Question: I created a project long ago using the TabActivity and ActivityGroup (deprecated now).
The question is may be simple but first I want to clarify the flow. I have 4 tabs in my Tabhost. I have used the following code to keep track of activity back stack.
'''
public class MyActivityGroup extends ActivityGroup {
public static Stack<String> stack;
@Override
public void onCreate(Bundle savedInstanceState) {
super.onCreate(savedInstanceState);
if (stack == null) {
stack = new Stack<String>();
}
push("1stStackActivity", new Intent(this, Home.class));
}
@Override
public void finishFromChild(Activity child) {
pop();
}
@Override
public void onBackPressed() {
pop();
}
public void push(String id, Intent intent) {
Window window = getLocalActivityManager().startActivity(id,
intent.addFlags(Intent.FLAG_ACTIVITY_CLEAR_TOP));
if (window != null) {
stack.push(id);
setContentView(window.getDecorView());
}
}
public void pop() {
if (stack.size() == 1) {
finish();
}
LocalActivityManager manager = getLocalActivityManager();
manager.destroyActivity(stack.pop(), true);
if (stack.size() > 0) {
Intent lastIntent = manager.getActivity(stack.peek()).getIntent()
.setFlags(Intent.FLAG_ACTIVITY_CLEAR_TOP);
Window newWindow = manager.startActivity(stack.peek(), lastIntent);
setContentView(newWindow.getDecorView());
}
}
}
'''
Note here:
'''
push("1stStackActivity", new Intent(this, Home.class));
'''
Home.class is my first activity to be loaded in my 'HOME TAB'.
Here is a image which shows my flow and question also.

From 'Activity A' when I click on a button (browse by see fig Activity A). I start new activity like this
'''
Intent intent = new Intent();
intent.setClass(getParent(), BookOverView.class);
MyActivityGroup activityStack = (MyActivityGroup) getParent();
activityStack.push("2ndStackActivity", intent);
'''
This loads my 'Activity B' on the current 'HOME TAB' also also pushes the activity into the stack.
From Activity B when I click the any list item I'm starting a new activity in the same tab with the same code as above '(3rdStackActivity)'. It start my 'Activity c'; when I press back KEY it works fine (i.e From "Activity C" --> "ACTIVITY B" --> ACTIViTY A ).
While standing on 'activity C' When I click the 'Home TAB' (See in fig Activity C) it should come back to my 1st activity (i.e Activity A).
Here is my 'HOME TAB' click event
'''
getTabWidget().getChildAt(0).setOnClickListener(new OnClickListener() {
@Override
public void onClick(View v) {
// TODO Auto-generated method stub
if (getTabHost().getCurrentTab() == 0) {
\ Check If stack has at least more then one activity loaded.
if (MyActivityGroup.stack.size() > 1) {
//My code to clear the stack and load the 1st Activity goes here
// I tried Here to clear my stack
// But not sccessfull
}
} else {
getTabHost().setCurrentTab(0);
}
}
});
'''
I am having problems while trying to clear my Stack and start the first home class.
Here is my MainActivity.java which extends the TabActivity
'''
public class MainActivity extends TabActivity {
Context context = MainActivity.this;
TabHost tabHost;
TabSpec spec;
@Override
public void onCreate(Bundle savedInstanceState) {
super.onCreate(savedInstanceState);
setContentView(R.layout.activity_main);
tabHost = getTabHost();
// Android tab
tabHost.addTab(tabHost
.newTabSpec("Home")
.setIndicator("Home",
getResources().getDrawable(R.drawable.home))
.setContent(
new Intent(this, MyActivityGroup.class)
.addFlags(Intent.FLAG_ACTIVITY_CLEAR_TOP)));
tabHost.addTab(tabHost
.newTabSpec("Now Reading")
.setIndicator("Now Reading",
getResources().getDrawable(R.drawable.now_reading))
.setContent(
new Intent(this, NowReadingActivityGroup.class)
.addFlags(Intent.FLAG_ACTIVITY_CLEAR_TOP)));
tabHost.addTab(tabHost
.newTabSpec("Favorites")
.setIndicator("Favorites",
getResources().getDrawable(R.drawable.favorites))
.setContent(
new Intent(this, FavoriteActivityGroup.class)
.addFlags(Intent.FLAG_ACTIVITY_CLEAR_TOP)));
tabHost.addTab(tabHost
.newTabSpec("Profile")
.setIndicator("Profile",
getResources().getDrawable(R.drawable.profile))
.setContent(
new Intent(this, ProfileActivityGroup.class)
.addFlags(Intent.FLAG_ACTIVITY_CLEAR_TOP)));
tabHost.setCurrentTabByTag("Home");
tabHost.setOnTabChangedListener(new OnTabChangeListener() {
@Override
public void onTabChanged(String tabId) {
Toast.makeText(context, "Changed", Toast.LENGTH_SHORT).show();
}
});
}
@Override
protected void onStart() {
// TODO Auto-generated method stub
super.onStart();
getTabWidget().getChildAt(0).setOnClickListener(new OnClickListener() {
@Override
public void onClick(View v) {
// TODO Auto-generated method stub
if (getTabHost().getCurrentTab() == 0) {
if (MyActivityGroup.stack.size() > 1) {
}
} else {
getTabHost().setCurrentTab(0);
}
}
});
}
}
'''
I have done like this in my onTabClick event
'''
if (MyActivityGroup.stack.size() > 1) {
while (!MyActivityGroup.stack.isEmpty()) {
MyActivityGroup.stack.pop();
}
Intent homeIntent = new Intent();
homeIntent.setClass(MainActivity.this, Home.class);
MyActivityGroup activityStack = (MyActivityGroup) getCurrentActivity();
activityStack.push("HomeActivity", homeIntent);
}
} else {
getTabHost().setCurrentTab(0);
}
'''
This loads my 1st activity and also clears my activity stack. But the problem is that now whenever change my tab to any other tab and come back to the home tab and press back button it crashes. Here is the log cat.
'''
05-31 14:15:42.769: E/AndroidRuntime(550): FATAL EXCEPTION: main
05-31 14:15:42.769: E/AndroidRuntime(550): java.lang.NullPointerException
05-31 14:15:42.769: E/AndroidRuntime(550): at my.islamic.books.lib.app.MyActivityGroup.pop(MyActivityGroup.java:120)
05-31 14:15:42.769: E/AndroidRuntime(550): at my.islamic.books.lib.app.MyActivityGroup.finishFromChild(MyActivityGroup.java:30)
05-31 14:15:42.769: E/AndroidRuntime(550): at android.app.Activity.finish(Activity.java:3259)
05-31 14:15:42.769: E/AndroidRuntime(550): at android.app.Activity.onBackPressed(Activity.java:1920)
05-31 14:15:42.769: E/AndroidRuntime(550): at android.app.Activity.onKeyUp(Activity.java:1898)
05-31 14:15:42.769: E/AndroidRuntime(550): at android.view.KeyEvent.dispatch(KeyEvent.java:1280)
05-31 14:15:42.769: E/AndroidRuntime(550): at android.app.Activity.dispatchKeyEvent(Activity.java:2078)
05-31 14:15:42.769: E/AndroidRuntime(550): at com.android.internal.policy.impl.PhoneWindow$DecorView.dispatchKeyEvent(PhoneWindow.java:1663)
05-31 14:15:42.769: E/AndroidRuntime(550): at android.view.ViewGroup.dispatchKeyEvent(ViewGroup.java:789)
05-31 14:15:42.769: E/AndroidRuntime(550): at android.view.ViewGroup.dispatchKeyEvent(ViewGroup.java:789)
05-31 14:15:42.769: E/AndroidRuntime(550): at com.android.internal.policy.impl.PhoneWindow$DecorView.superDispatchKeyEvent(PhoneWindow.java:1687)
05-31 14:15:42.769: E/AndroidRuntime(550): at com.android.internal.policy.impl.PhoneWindow.superDispatchKeyEvent(PhoneWindow.java:1120)
05-31 14:15:42.769: E/AndroidRuntime(550): at android.app.Activity.dispatchKeyEvent(Activity.java:2073)
05-31 14:15:42.769: E/AndroidRuntime(550): at com.android.internal.policy.impl.PhoneWindow$DecorView.dispatchKeyEvent(PhoneWindow.java:1663)
05-31 14:15:42.769: E/AndroidRuntime(550): at android.view.ViewGroup.dispatchKeyEvent(ViewGroup.java:789)
05-31 14:15:42.769: E/AndroidRuntime(550): at android.view.ViewGroup.dispatchKeyEvent(ViewGroup.java:789)
05-31 14:15:42.769: E/AndroidRuntime(550): at android.view.ViewGroup.dispatchKeyEvent(ViewGroup.java:789)
05-31 14:15:42.769: E/AndroidRuntime(550): at android.widget.TabHost.dispatchKeyEvent(TabHost.java:278)
05-31 14:15:42.769: E/AndroidRuntime(550): at android.view.ViewGroup.dispatchKeyEvent(ViewGroup.java:789)
05-31 14:15:42.769: E/AndroidRuntime(550): at android.view.ViewGroup.dispatchKeyEvent(ViewGroup.java:789)
05-31 14:15:42.769: E/AndroidRuntime(550): at com.android.internal.policy.impl.PhoneWindow$DecorView.superDispatchKeyEvent(PhoneWindow.java:1687)
05-31 14:15:42.769: E/AndroidRuntime(550): at com.android.internal.policy.impl.PhoneWindow.superDispatchKeyEvent(PhoneWindow.java:1120)
05-31 14:15:42.769: E/AndroidRuntime(550): at android.app.Activity.dispatchKeyEvent(Activity.java:2073)
05-31 14:15:42.769: E/AndroidRuntime(550): at com.android.internal.policy.impl.PhoneWindow$DecorView.dispatchKeyEvent(PhoneWindow.java:1663)
05-31 14:15:42.769: E/AndroidRuntime(550): at android.view.ViewRoot.deliverKeyEventToViewHierarchy(ViewRoot.java:2560)
05-31 14:15:42.769: E/AndroidRuntime(550): at android.view.ViewRoot.handleFinishedEvent(ViewRoot.java:2535)
05-31 14:15:42.769: E/AndroidRuntime(550): at android.view.ViewRoot.handleMessage(ViewRoot.java:1867)
05-31 14:15:42.769: E/AndroidRuntime(550): at android.os.Handler.dispatchMessage(Handler.java:99)
05-31 14:15:42.769: E/AndroidRuntime(550): at android.os.Looper.loop(Looper.java:123)
05-31 14:15:42.769: E/AndroidRuntime(550): at android.app.ActivityThread.main(ActivityThread.java:3683)
05-31 14:15:42.769: E/AndroidRuntime(550): at java.lang.reflect.Method.invokeNative(Native Method)
05-31 14:15:42.769: E/AndroidRuntime(550): at java.lang.reflect.Method.invoke(Method.java:507)
05-31 14:15:42.769: E/AndroidRuntime(550): at com.android.internal.os.ZygoteInit$MethodAndArgsCaller.run(ZygoteInit.java:839)
05-31 14:15:42.769: E/AndroidRuntime(550): at com.android.internal.os.ZygoteInit.main(ZygoteInit.java:597)
05-31 14:15:42.769: E/AndroidRuntime(550): at dalvik.system.NativeStart.main(Native Method)
'''
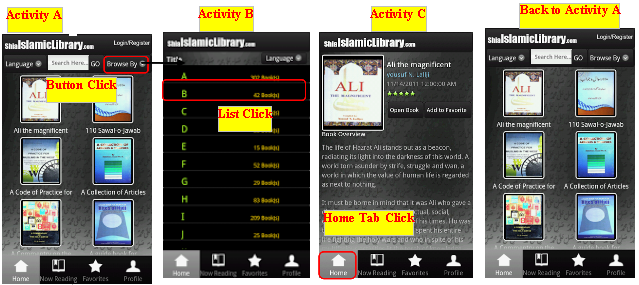
Answer: I have done like this in my HomeTab click event
'''
getTabWidget().getChildAt(0).setOnClickListener(new OnClickListener() {
@Override
public void onClick(View v) {
// TODO Auto-generated method stub
if (getTabHost().getCurrentTab() == 0) {
Log.i("not Null", "Not null");
if (MyActivityGroup.stack.size() > 1) {
while (!MyActivityGroup.stack.isEmpty()) {
MyActivityGroup.stack.pop();
}
Intent homeIntent = new Intent();
homeIntent.setClass(MainActivity.this, Home.class);
MyActivityGroup activityStack = (MyActivityGroup) getCurrentActivity();
activityStack.push("HomeActivity", homeIntent);
}
} else {
getTabHost().setCurrentTab(0);
}
}
});
'''
Also on tabchange listner I have to clear my activityGroup stack also. so i done I like this
'''
tabHost.setOnTabChangedListener(new OnTabChangeListener() {
@Override
public void onTabChanged(String tabId) {
Toast.makeText(context, "Changed", Toast.LENGTH_SHORT).show();
while (!MyActivityGroup.stack.isEmpty()) {
if (MyActivityGroup.stack.size()==1) {
break;
}
MyActivityGroup.stack.pop();
}
}
});
'''
Huh finally I found my head ach pill :)